Question: I get the following error(see. figure) in my Xampp and can not access mySQL through XAMPP and phpMyAdmin. In this <URL> possible solution is given; but none of them woks in
I assume the problem is with configuration file which is located in the '/Applications/XAMPP/xamppfiles/etc/my.cnf'.
Any suggestion will be appreciate. Thanks.

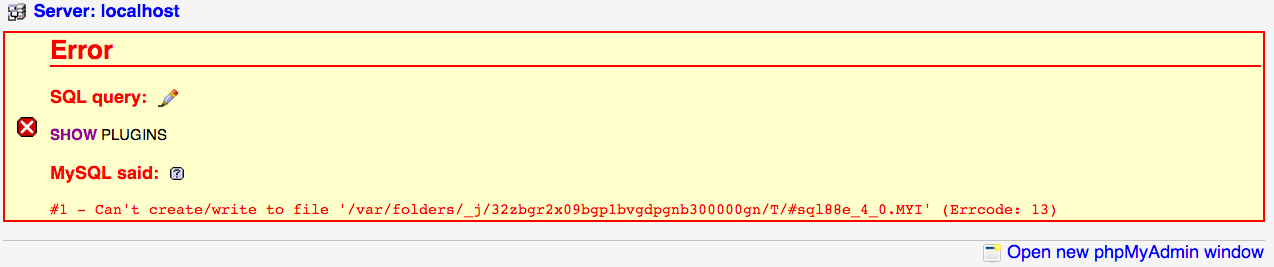
Answer: Reinstall Xampp. Before reinstalling delete all the files, take away your htdoc and database folder to other place of your hdd.
The in Mac OS-10.9 is
'''
cd '/Applications/XAMPP/xamppfiles/var/mysql/'
'''
'''
cd '/Applications/XAMPP/xamppfiles/htdocs/'
'''
When you complete reinstallation put all the folders to corresponding location and your database will be automatically update.
I looked some other solution but none of them seems work. I was scare if I remove the database to other location and import later will it work or not. And luckily it works, but as precaution careful when you remove big database.